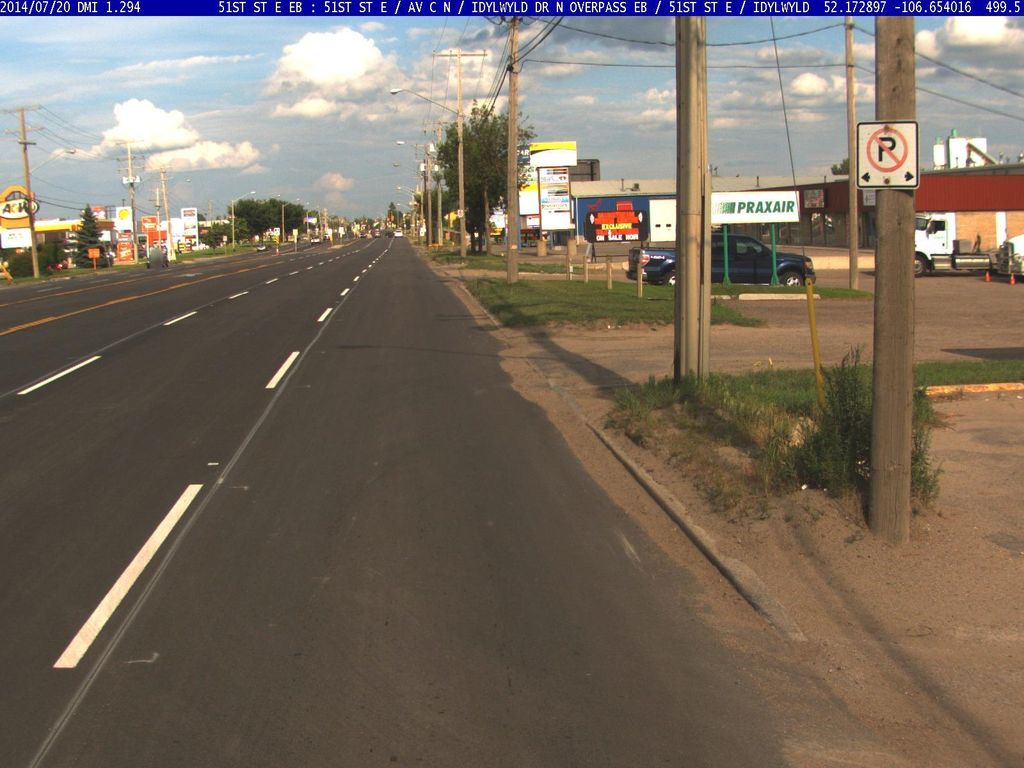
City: saskatoon